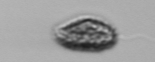
Label: Pseudochattonella_farcimen